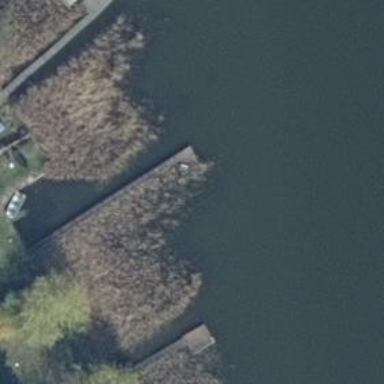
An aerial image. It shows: Man-made pier.